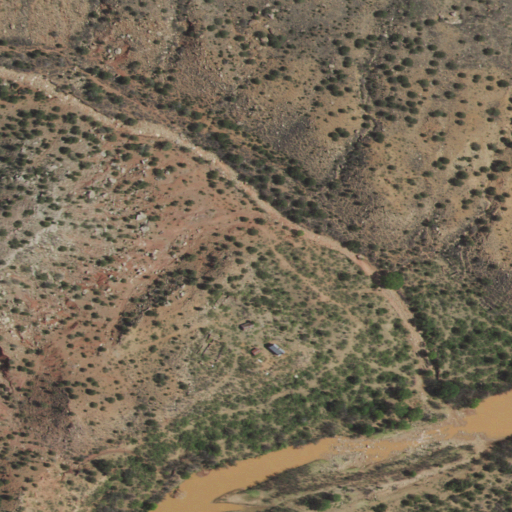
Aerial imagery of valley in New Mexico named Cañon Gonzales containing shrub, open water, and open development